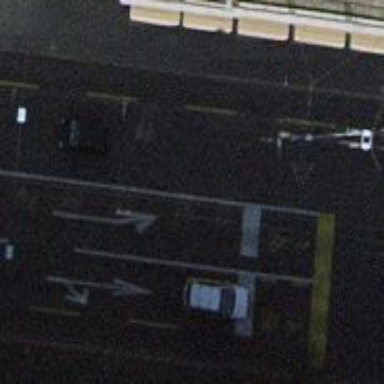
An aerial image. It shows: Road with traffic signals.